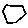
Label: hexagon